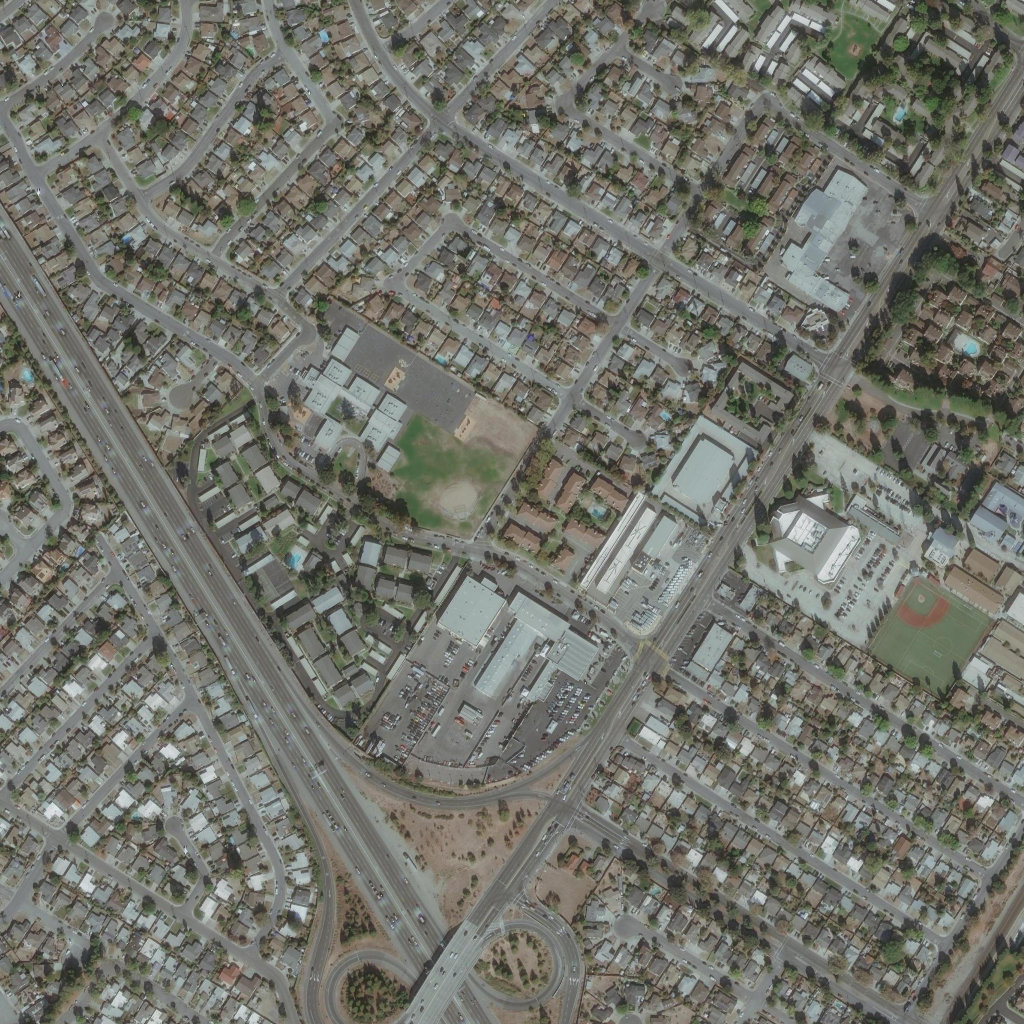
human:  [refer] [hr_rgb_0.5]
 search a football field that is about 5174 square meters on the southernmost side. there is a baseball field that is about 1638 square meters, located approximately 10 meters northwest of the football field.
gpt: <box>[[87, 57, 96, 68, 0]]</box>

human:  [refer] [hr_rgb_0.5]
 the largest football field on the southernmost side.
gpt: <box>[[87, 57, 96, 68, 0]]</box>

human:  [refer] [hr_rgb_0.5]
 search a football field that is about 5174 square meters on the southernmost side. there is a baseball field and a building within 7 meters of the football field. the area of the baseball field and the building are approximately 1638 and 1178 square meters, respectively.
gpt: <box>[[87, 57, 96, 68, 0]]</box>